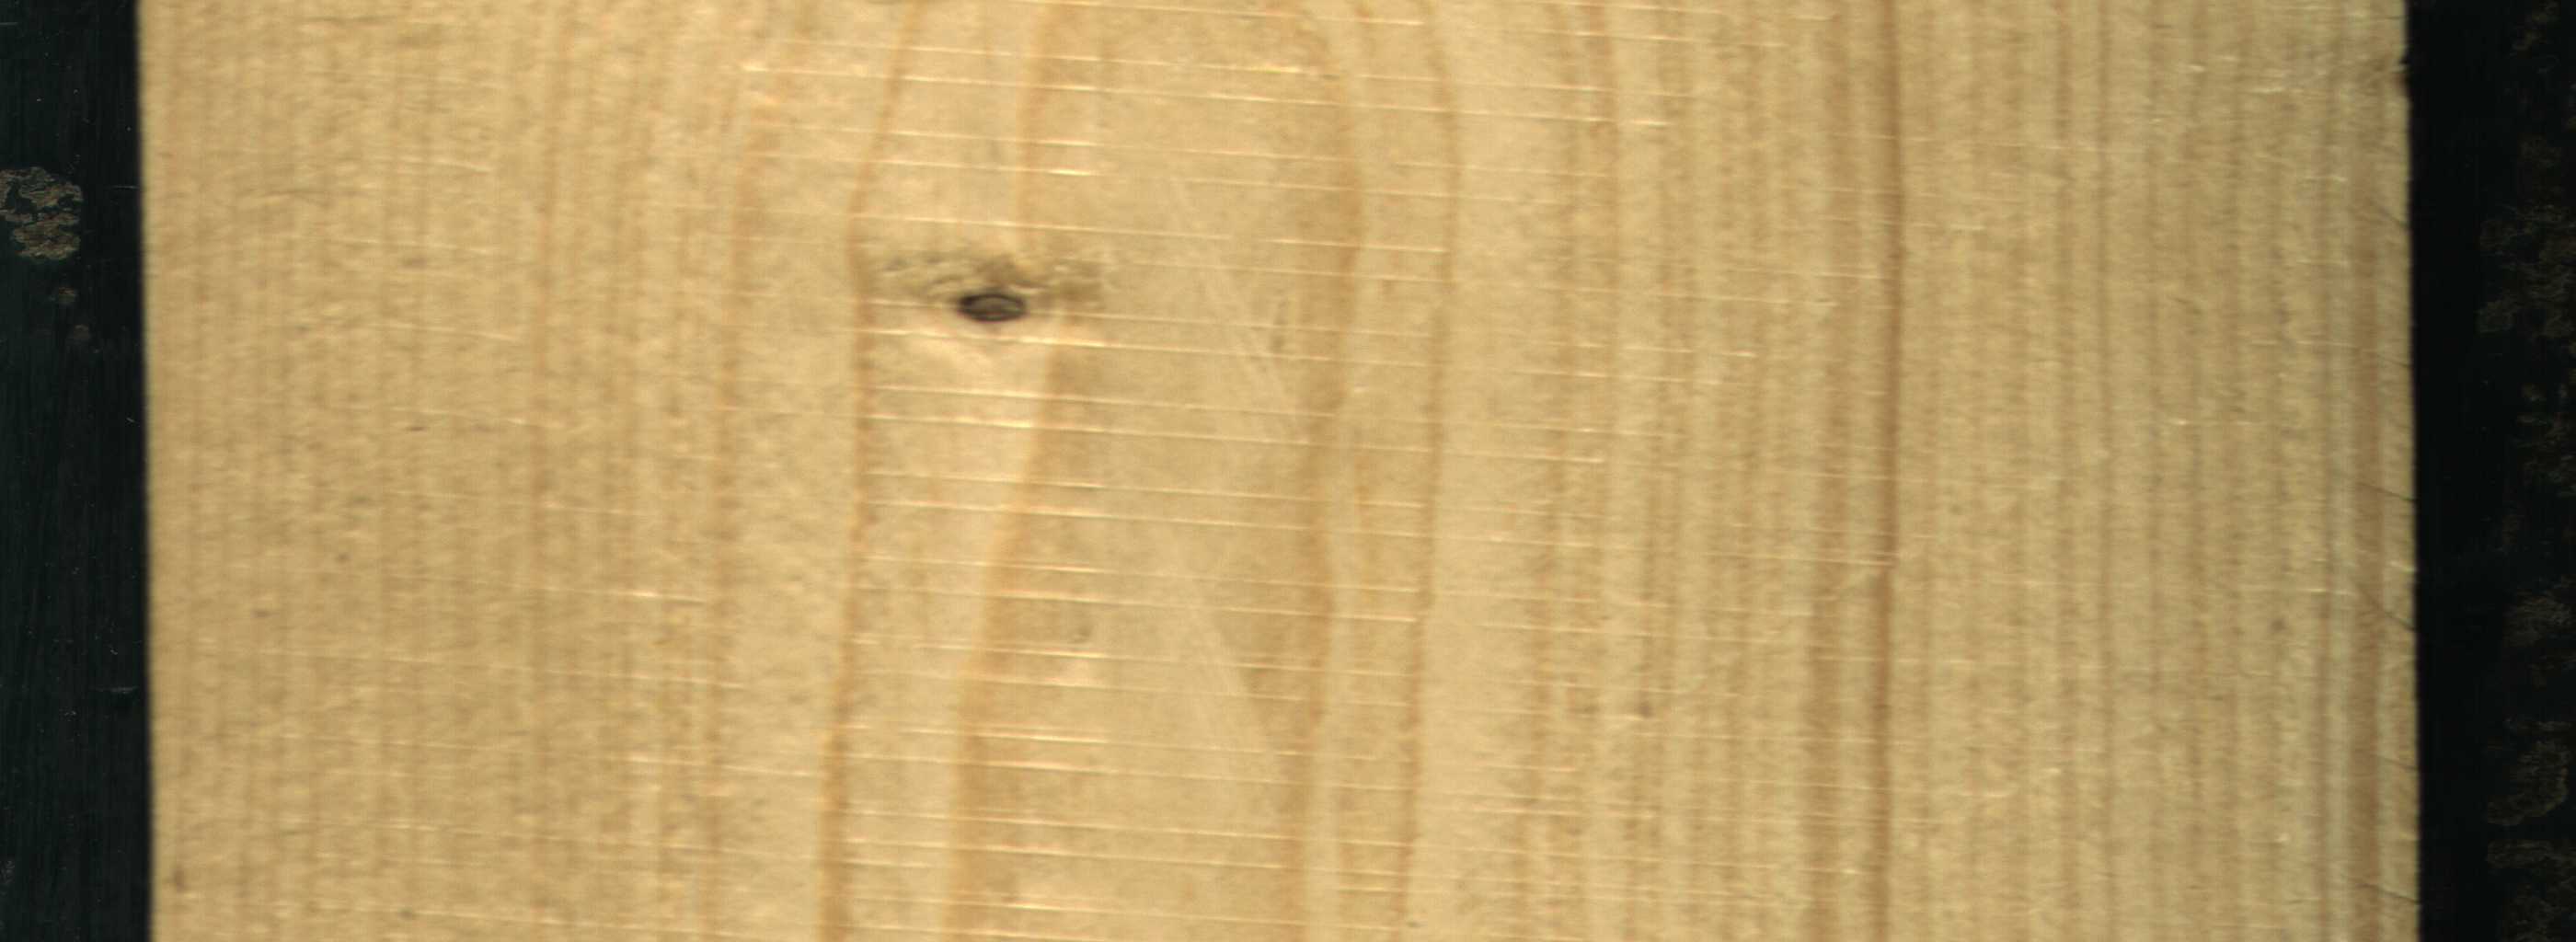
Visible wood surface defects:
Live_Knot